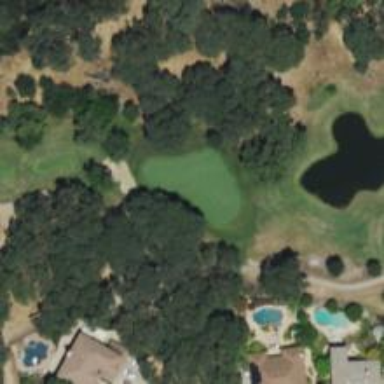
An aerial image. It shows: Golf hole.